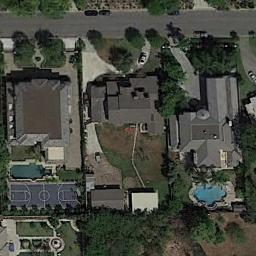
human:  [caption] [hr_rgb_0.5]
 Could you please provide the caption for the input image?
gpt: There is a basketball court surrounded by many buildings and trees .

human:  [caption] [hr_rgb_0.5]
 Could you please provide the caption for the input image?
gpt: There is a blue basketball court in the lower left corner .

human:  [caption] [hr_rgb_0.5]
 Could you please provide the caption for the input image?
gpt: The basketball court is built in the residential area,Next to a swimming pool,With many trees nearby .

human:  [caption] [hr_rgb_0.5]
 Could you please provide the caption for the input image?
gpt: A basketball court in a medium residential area .

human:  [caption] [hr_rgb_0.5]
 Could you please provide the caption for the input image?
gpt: Buildings of various shapes are beside the basketball court .